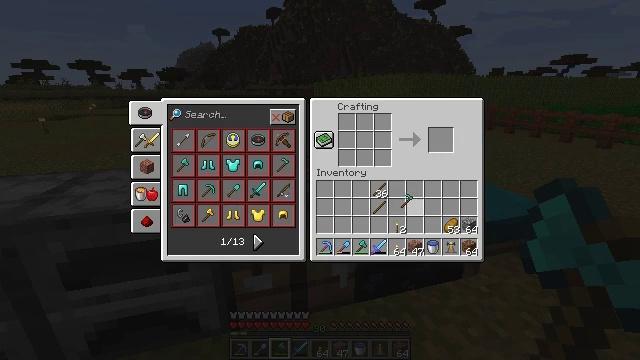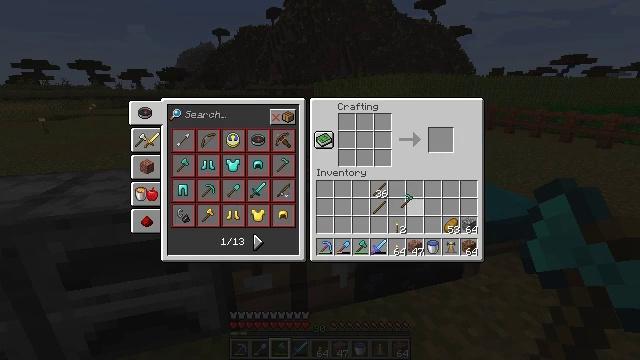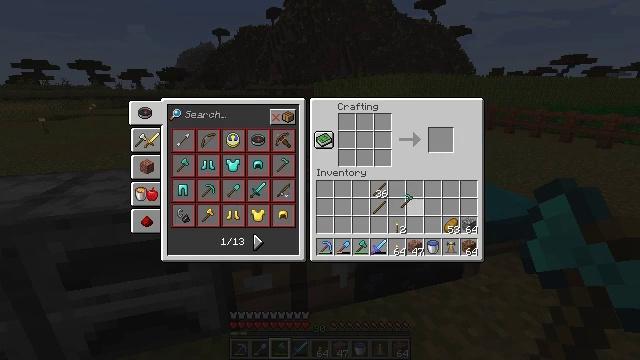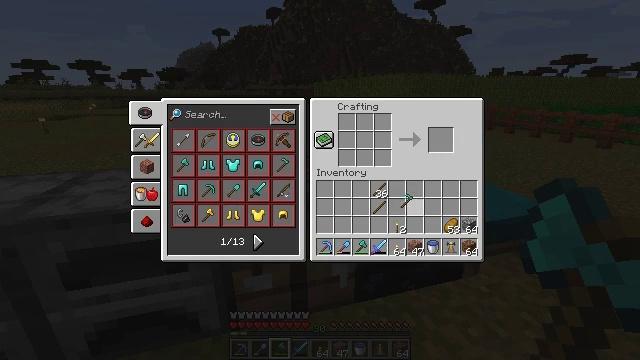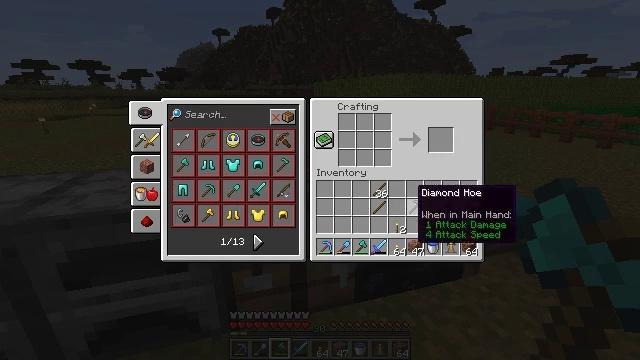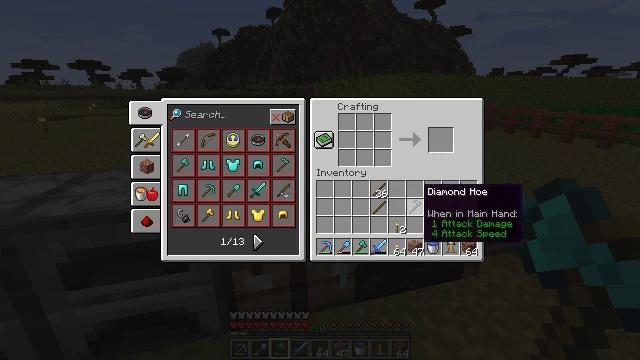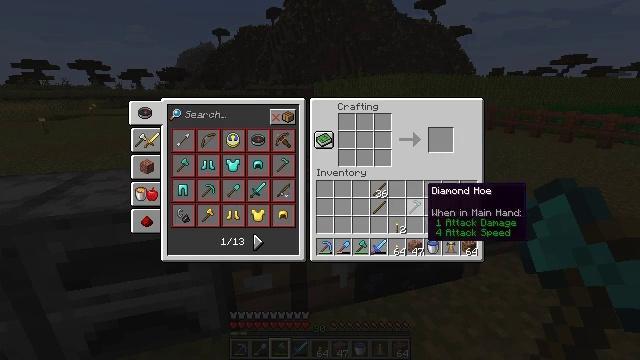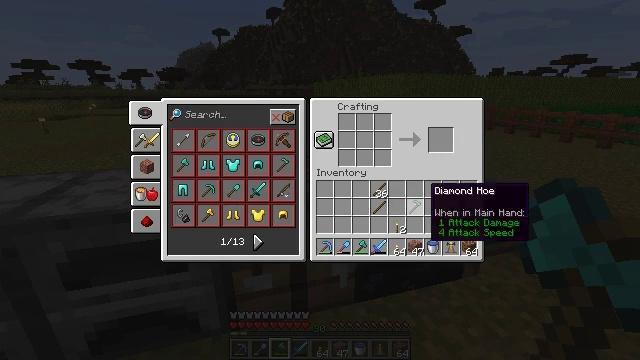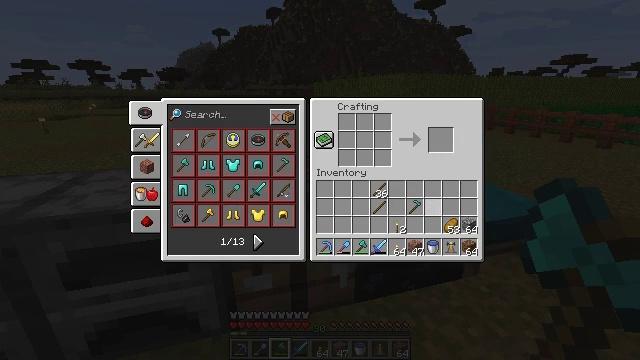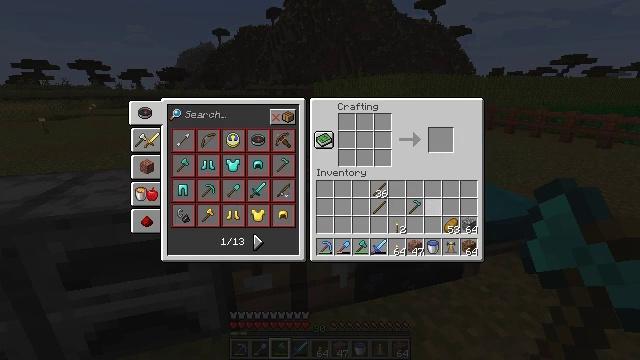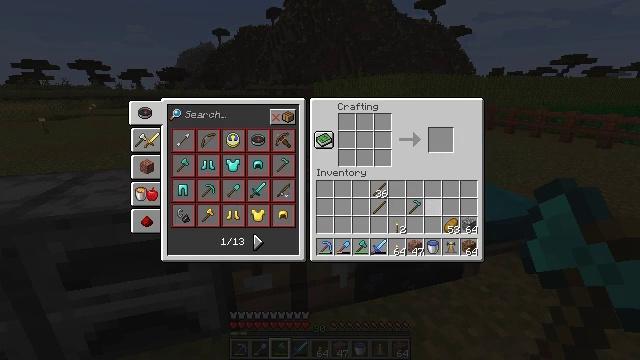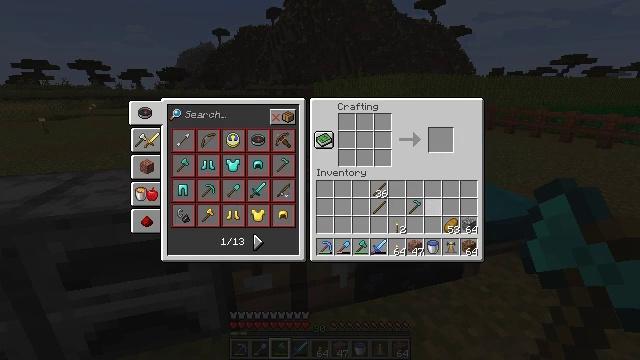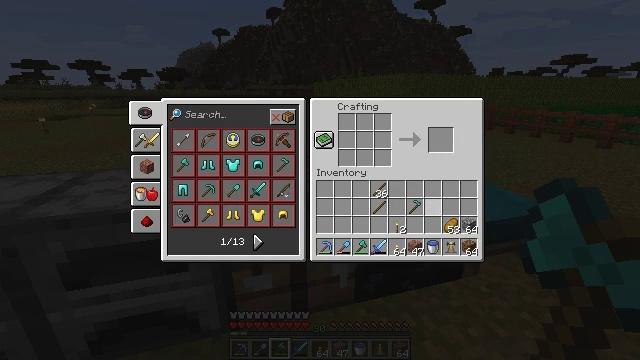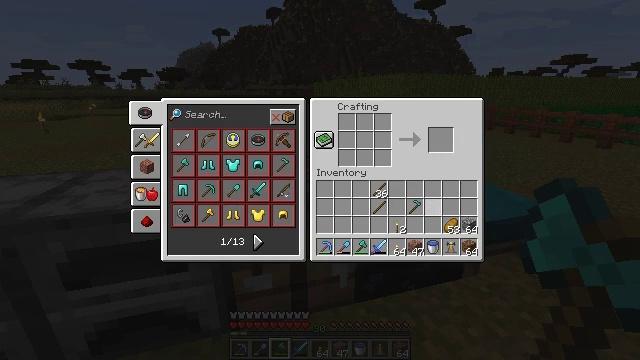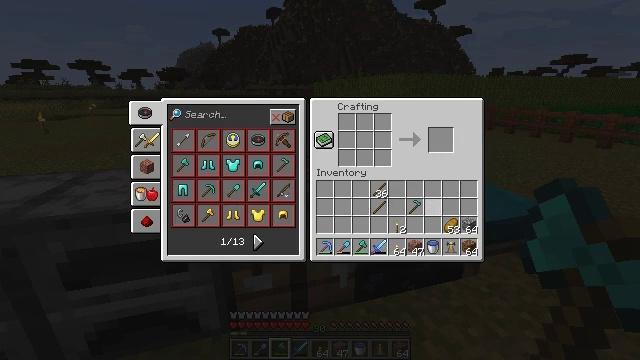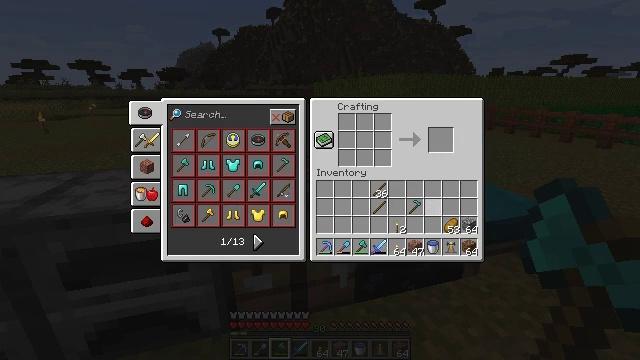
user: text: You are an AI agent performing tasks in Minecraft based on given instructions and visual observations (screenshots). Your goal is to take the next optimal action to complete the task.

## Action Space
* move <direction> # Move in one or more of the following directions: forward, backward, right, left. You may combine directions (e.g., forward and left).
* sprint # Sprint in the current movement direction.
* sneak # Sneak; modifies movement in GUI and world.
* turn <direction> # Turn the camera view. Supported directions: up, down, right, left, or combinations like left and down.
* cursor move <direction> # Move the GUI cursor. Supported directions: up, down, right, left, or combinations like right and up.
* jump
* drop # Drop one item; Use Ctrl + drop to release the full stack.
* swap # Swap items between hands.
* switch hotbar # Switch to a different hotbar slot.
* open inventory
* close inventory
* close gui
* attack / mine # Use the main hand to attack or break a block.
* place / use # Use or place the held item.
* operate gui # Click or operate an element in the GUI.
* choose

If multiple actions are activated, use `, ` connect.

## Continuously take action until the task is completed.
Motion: motion action
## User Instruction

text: Cut down the sugar cane stalks.
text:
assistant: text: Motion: operate gui
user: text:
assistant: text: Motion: operate gui
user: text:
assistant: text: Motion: operate gui
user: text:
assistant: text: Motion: no_op
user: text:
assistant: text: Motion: no_op
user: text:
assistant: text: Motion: no_op
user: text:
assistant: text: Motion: no_op
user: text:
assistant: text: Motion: no_op
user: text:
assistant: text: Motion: no_op
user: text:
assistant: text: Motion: no_op
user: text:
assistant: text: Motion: no_op
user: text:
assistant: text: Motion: no_op
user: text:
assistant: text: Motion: no_op
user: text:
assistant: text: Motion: no_op
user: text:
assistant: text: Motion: no_op
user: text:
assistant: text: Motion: no_op
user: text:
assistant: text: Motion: no_op
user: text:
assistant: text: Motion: no_op
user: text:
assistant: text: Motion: no_op
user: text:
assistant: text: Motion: no_op
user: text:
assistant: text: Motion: no_op
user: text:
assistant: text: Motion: no_op
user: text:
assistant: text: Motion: no_op
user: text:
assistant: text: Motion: no_op
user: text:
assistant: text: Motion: no_op
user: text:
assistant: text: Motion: no_op
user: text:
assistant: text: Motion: no_op
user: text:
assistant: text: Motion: no_op
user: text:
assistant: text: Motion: no_op
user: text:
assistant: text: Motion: no_op